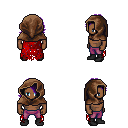
a pixel art fantasy rpg character, male body template, human, dark skin, red tattered cape, magenta pants, purple swoop hairstyle, cloth hood, black shoes, four views (front, back, left, right), 2x2 character sprite sheet, small pixel art, hard edges, no anti-aliasing